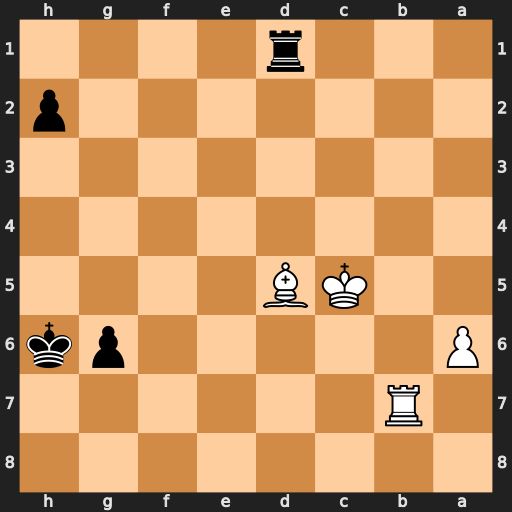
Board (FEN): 8/1R6/P5pk/2KB4/8/8/7p/3r4
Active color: b
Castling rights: -
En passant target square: -
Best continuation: Rxd5+ Kxd5 h1=Q+ Kc5 g5